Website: crate-barrel
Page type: billing-address
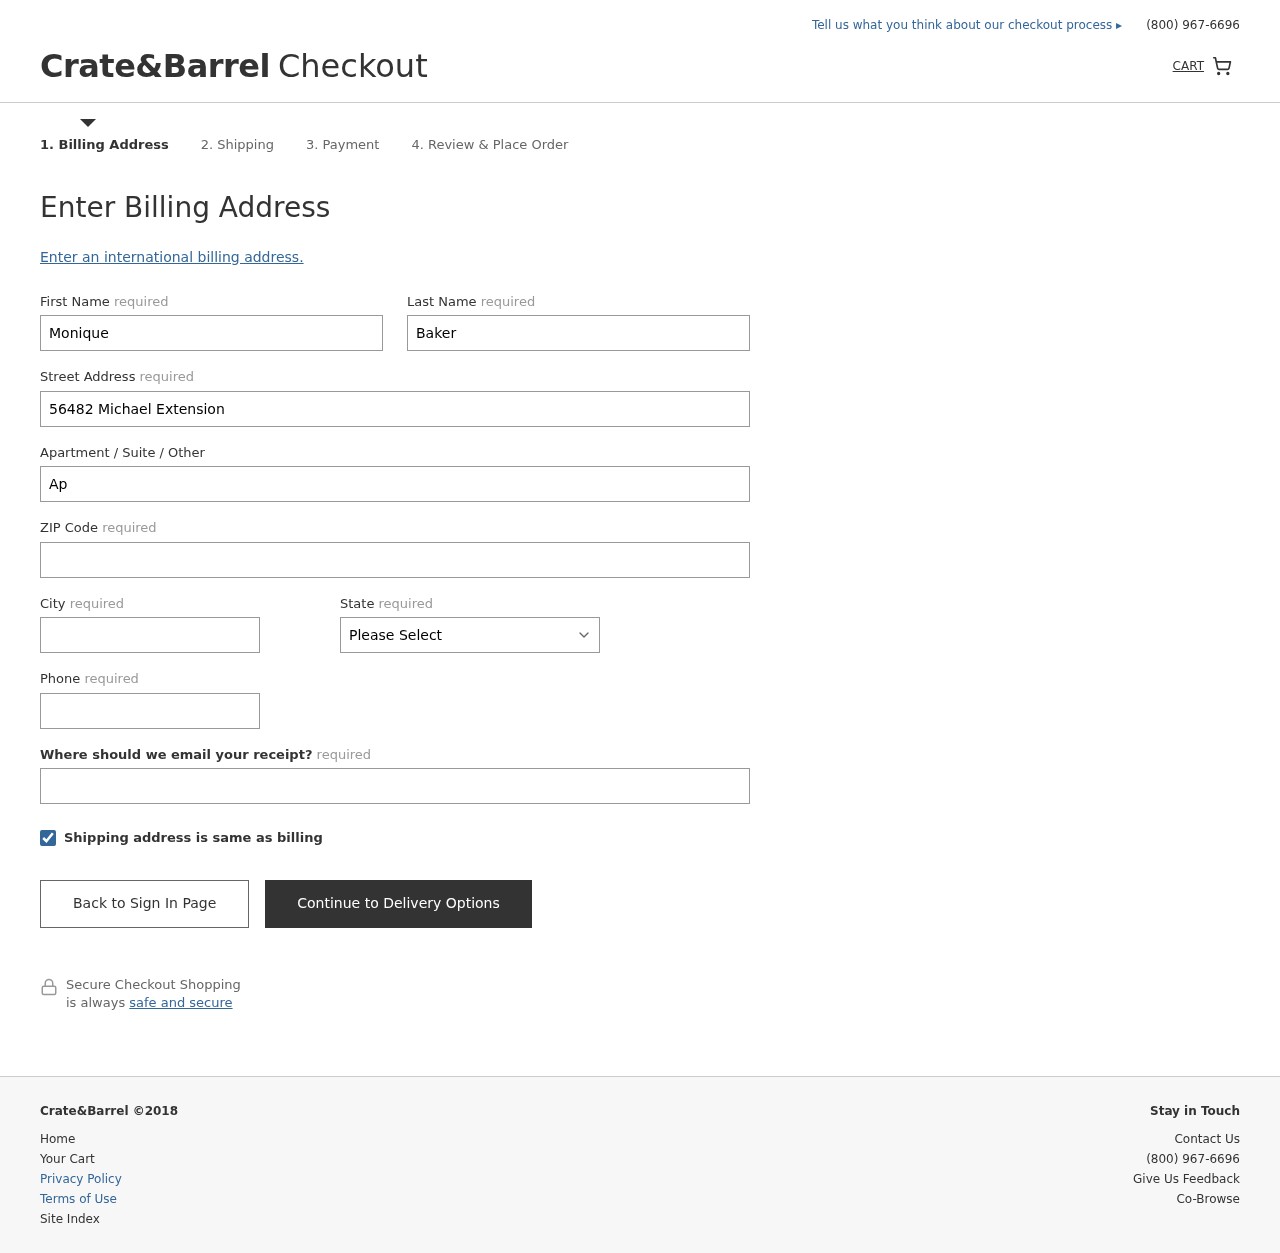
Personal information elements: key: PII_STATE
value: Wyoming
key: PII_FIRSTNAME
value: Monique
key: PII_LASTNAME
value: Baker
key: PII_STREET
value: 56482 Michael Extension
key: PII_STREET2
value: Apt. 197
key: PII_POSTCODE
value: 18788
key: PII_CITY
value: Darinview
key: PII_PHONE
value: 2193453129
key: PII_EMAIL
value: monique_baker@gmail.com